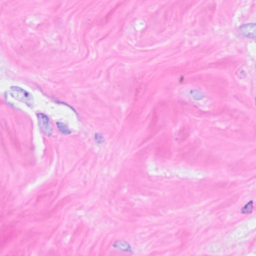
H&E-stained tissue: Breast